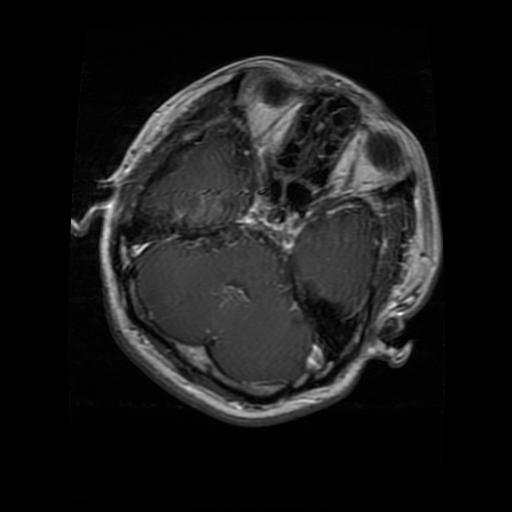
Label: glioma